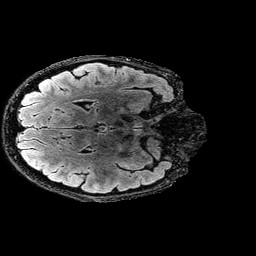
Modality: FLAIR
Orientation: axial
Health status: ill
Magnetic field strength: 3 T